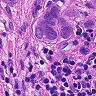
Metastatic tissue present: yes